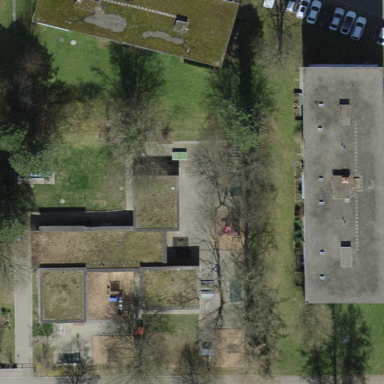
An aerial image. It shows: School building with flat roof.